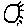
Label: sun